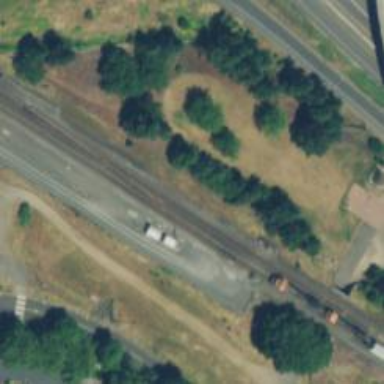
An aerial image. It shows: Railway line running on embankment.